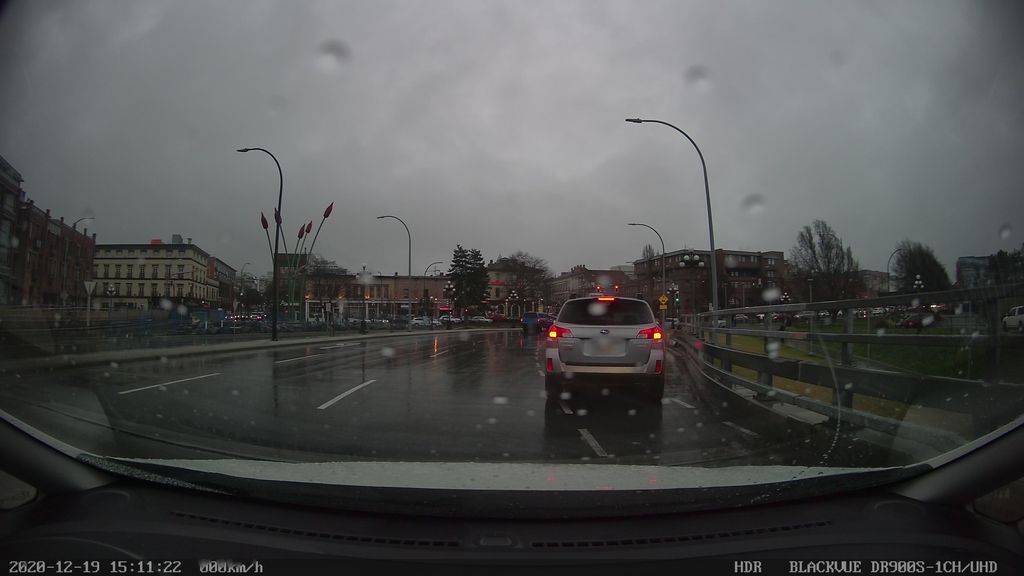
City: victoria